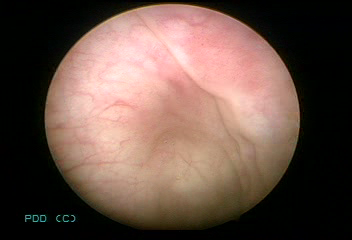
Modality: WLC
Class: Normal mucosa
Bladder cancer association: No